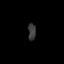
Tissue: prostate
Cell type: T cells
Senescence score: 0.1977
Nuclear area (px): 125
Mean DAPI intensity: 59.24